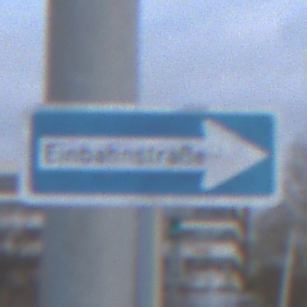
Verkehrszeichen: EinbahnstrasseRechtsweisend
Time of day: SunriseSunset
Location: Outdoor (Suburban)
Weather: PartlyCloudy
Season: NotSpecified
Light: Natural